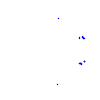
Particle: proton